Interaction volume radius: 5 \u00c5
Interaction volume height: 25 \u00c5
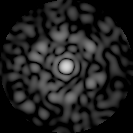
Disorder parameter: 0.7615